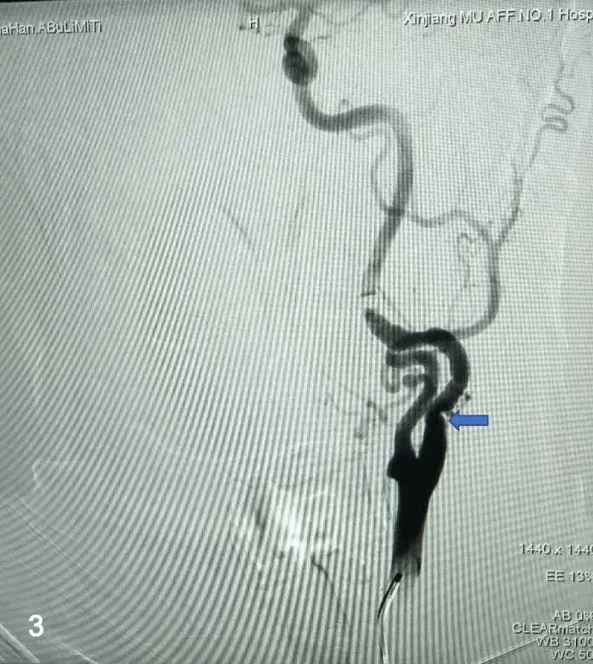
Cerebral DSA at the 5-month follow-up showed stenosis of the left ICA.
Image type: radiology (ct)